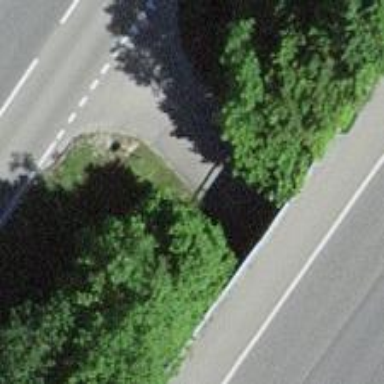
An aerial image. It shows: Bollard.